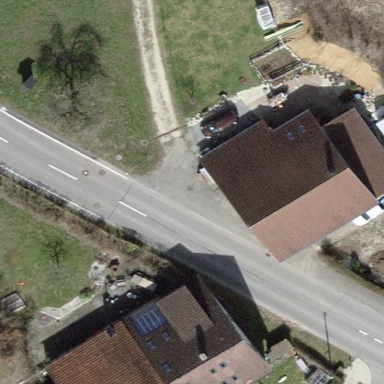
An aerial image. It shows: Detached building.